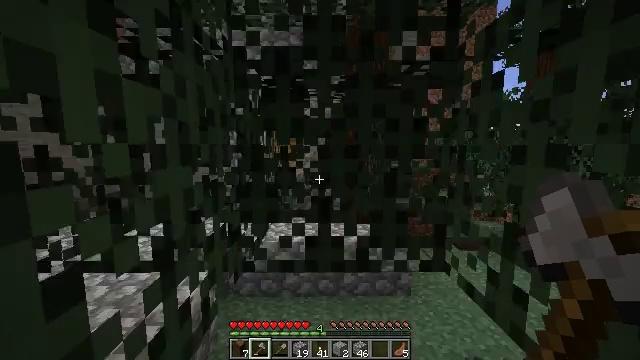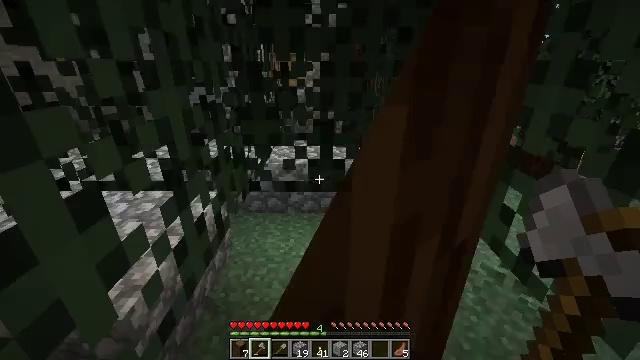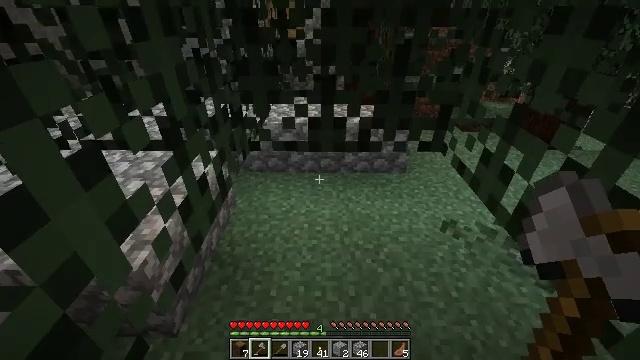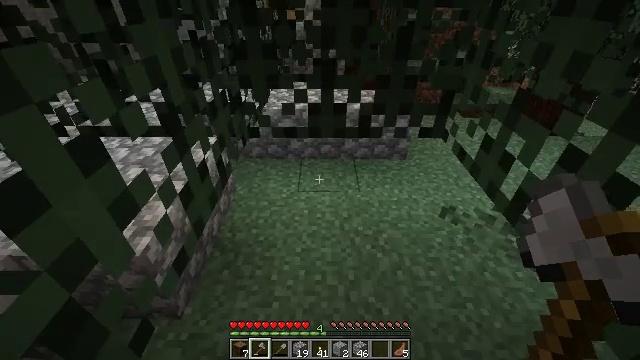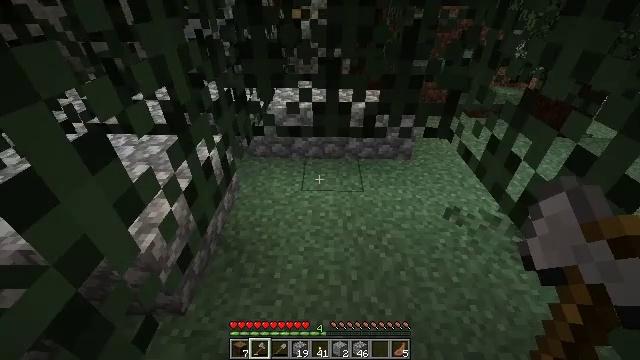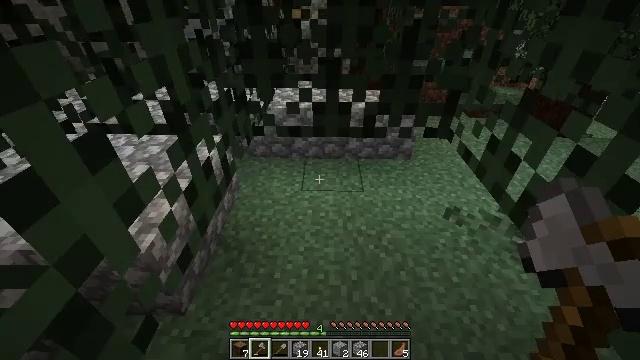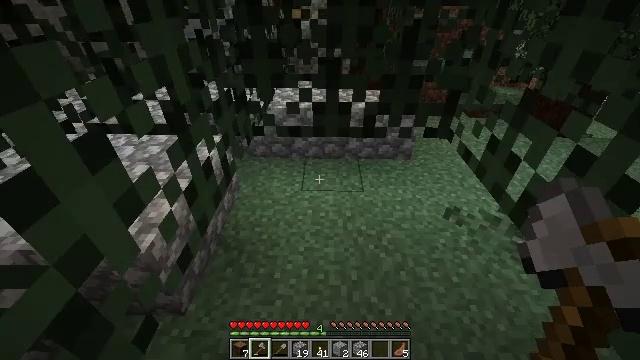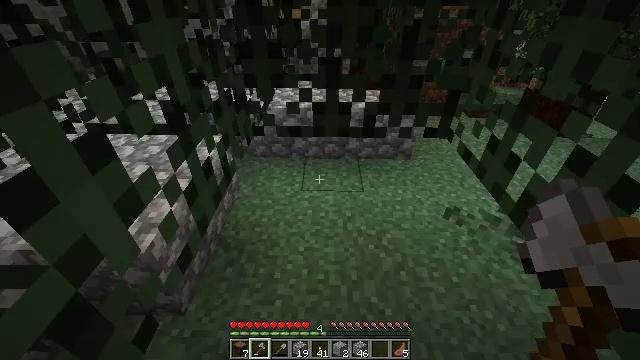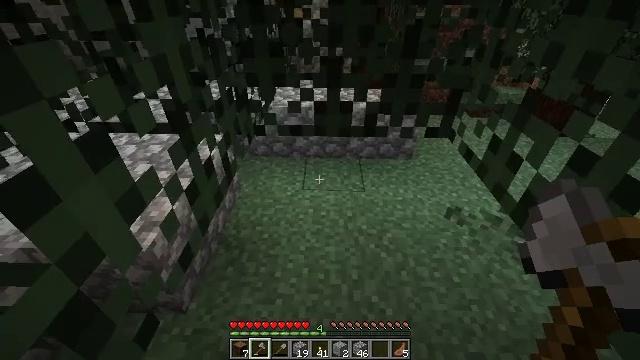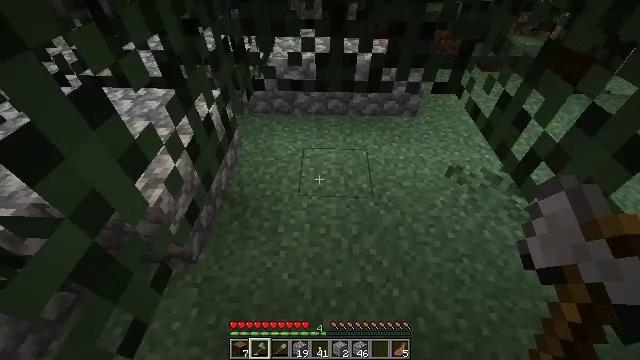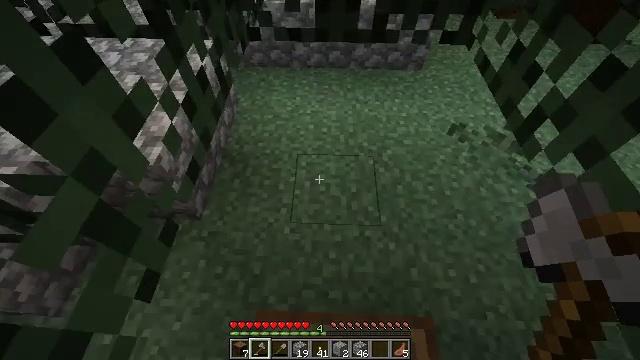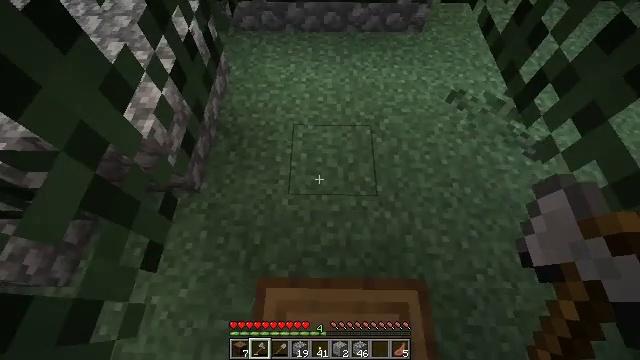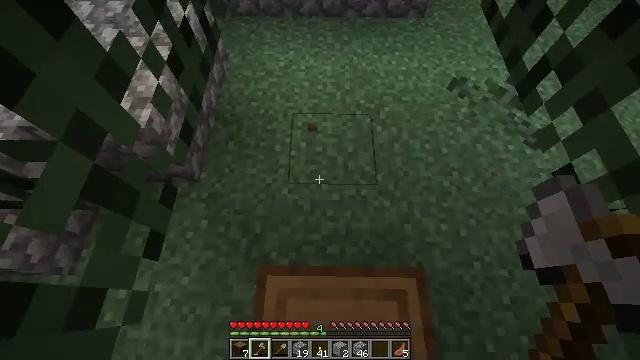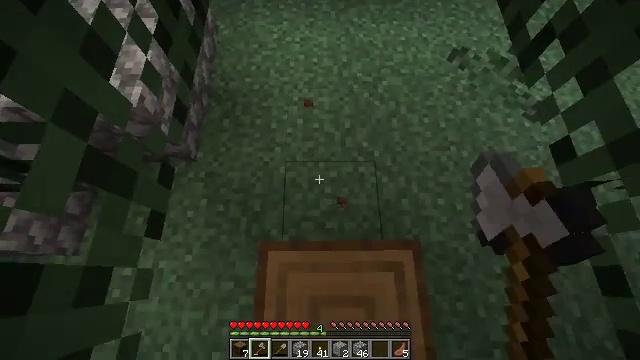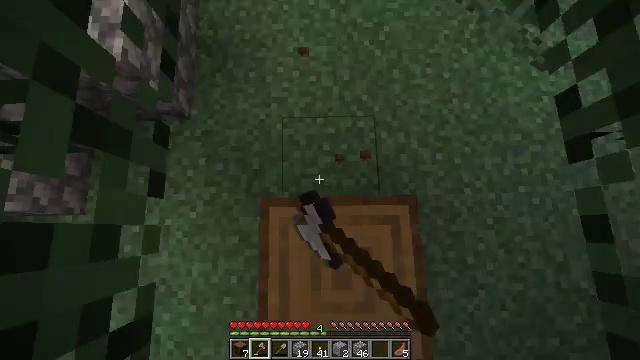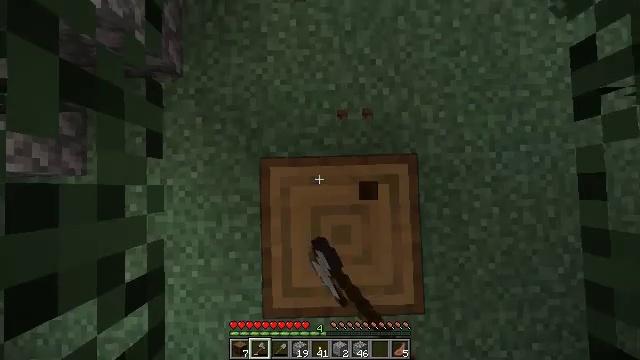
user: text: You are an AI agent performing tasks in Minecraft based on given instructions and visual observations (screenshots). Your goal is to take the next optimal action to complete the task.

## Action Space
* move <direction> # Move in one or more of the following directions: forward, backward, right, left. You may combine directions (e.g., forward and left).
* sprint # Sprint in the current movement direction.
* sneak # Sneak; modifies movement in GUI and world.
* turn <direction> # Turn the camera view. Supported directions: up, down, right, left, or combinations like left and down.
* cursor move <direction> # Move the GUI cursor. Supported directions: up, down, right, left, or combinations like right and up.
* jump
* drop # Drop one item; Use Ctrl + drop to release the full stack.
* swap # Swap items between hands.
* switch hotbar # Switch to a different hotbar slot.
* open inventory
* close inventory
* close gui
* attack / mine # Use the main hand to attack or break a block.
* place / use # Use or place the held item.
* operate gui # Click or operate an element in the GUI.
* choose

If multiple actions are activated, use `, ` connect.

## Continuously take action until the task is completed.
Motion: motion action
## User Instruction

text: Chop down the spruce log.
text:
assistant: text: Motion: turn down
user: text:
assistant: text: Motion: turn down
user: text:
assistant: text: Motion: turn down
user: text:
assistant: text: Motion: turn left
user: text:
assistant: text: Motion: no_op
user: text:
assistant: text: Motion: no_op
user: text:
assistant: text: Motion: no_op
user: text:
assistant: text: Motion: no_op
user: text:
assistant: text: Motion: turn down
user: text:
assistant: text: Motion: turn down
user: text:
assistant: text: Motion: turn right and down
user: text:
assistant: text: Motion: turn down, attack / mine
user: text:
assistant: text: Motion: turn right and down, attack / mine
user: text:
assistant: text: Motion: turn right and down, attack / mine
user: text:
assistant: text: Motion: turn down, attack / mine
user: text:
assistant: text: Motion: turn down, attack / mine
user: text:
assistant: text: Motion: turn down, attack / mine
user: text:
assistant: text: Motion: turn right and down, attack / mine
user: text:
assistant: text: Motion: turn right and down, attack / mine
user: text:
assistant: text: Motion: turn down, attack / mine
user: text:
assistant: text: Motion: attack / mine
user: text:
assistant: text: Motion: attack / mine
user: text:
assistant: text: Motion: attack / mine
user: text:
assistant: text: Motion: attack / mine
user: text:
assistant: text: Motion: attack / mine
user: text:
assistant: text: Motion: attack / mine
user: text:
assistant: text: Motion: attack / mine
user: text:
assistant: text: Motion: attack / mine
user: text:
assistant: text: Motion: attack / mine
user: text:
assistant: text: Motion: attack / mine